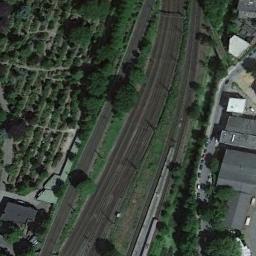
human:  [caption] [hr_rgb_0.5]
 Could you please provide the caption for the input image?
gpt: These railways are between some houses and a grove of trees .

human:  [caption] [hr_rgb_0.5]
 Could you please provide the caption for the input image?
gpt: There are several buildings beside the railway .

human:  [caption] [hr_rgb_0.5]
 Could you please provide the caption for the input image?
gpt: There are several rows of buildings on one side of the railway .

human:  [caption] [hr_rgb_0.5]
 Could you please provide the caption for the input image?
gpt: The railway is next to some trees and grass .

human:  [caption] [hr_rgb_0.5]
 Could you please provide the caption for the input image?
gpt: There are many green trees and some buildings beside the railway .